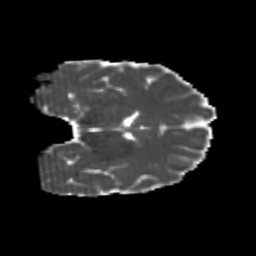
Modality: MD
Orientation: coronal
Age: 20
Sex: male
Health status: healthy
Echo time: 0.074 s